Question: I am not able to see the graph icon on the Neo4J browser launched from the Desktop application. Does anyone know how to get that button?

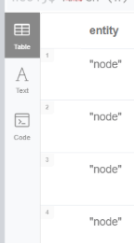
Answer: The neo4j browser would only show the 'Graph' icon for a query that returns any nodes or paths -- since those are the only things that one can visualize graphically.